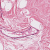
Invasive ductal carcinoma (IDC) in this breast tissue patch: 0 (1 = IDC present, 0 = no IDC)